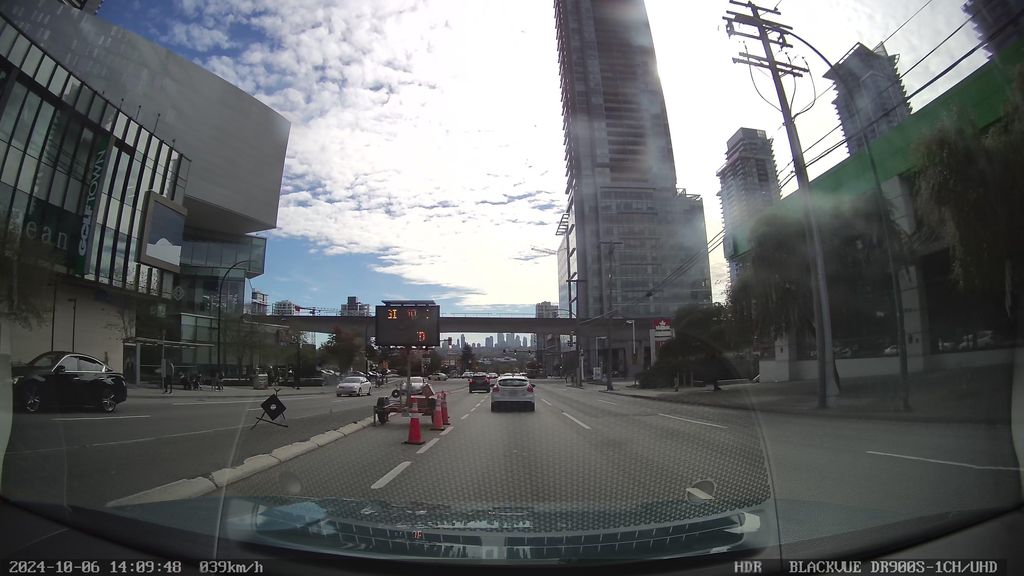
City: vancouver